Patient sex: M
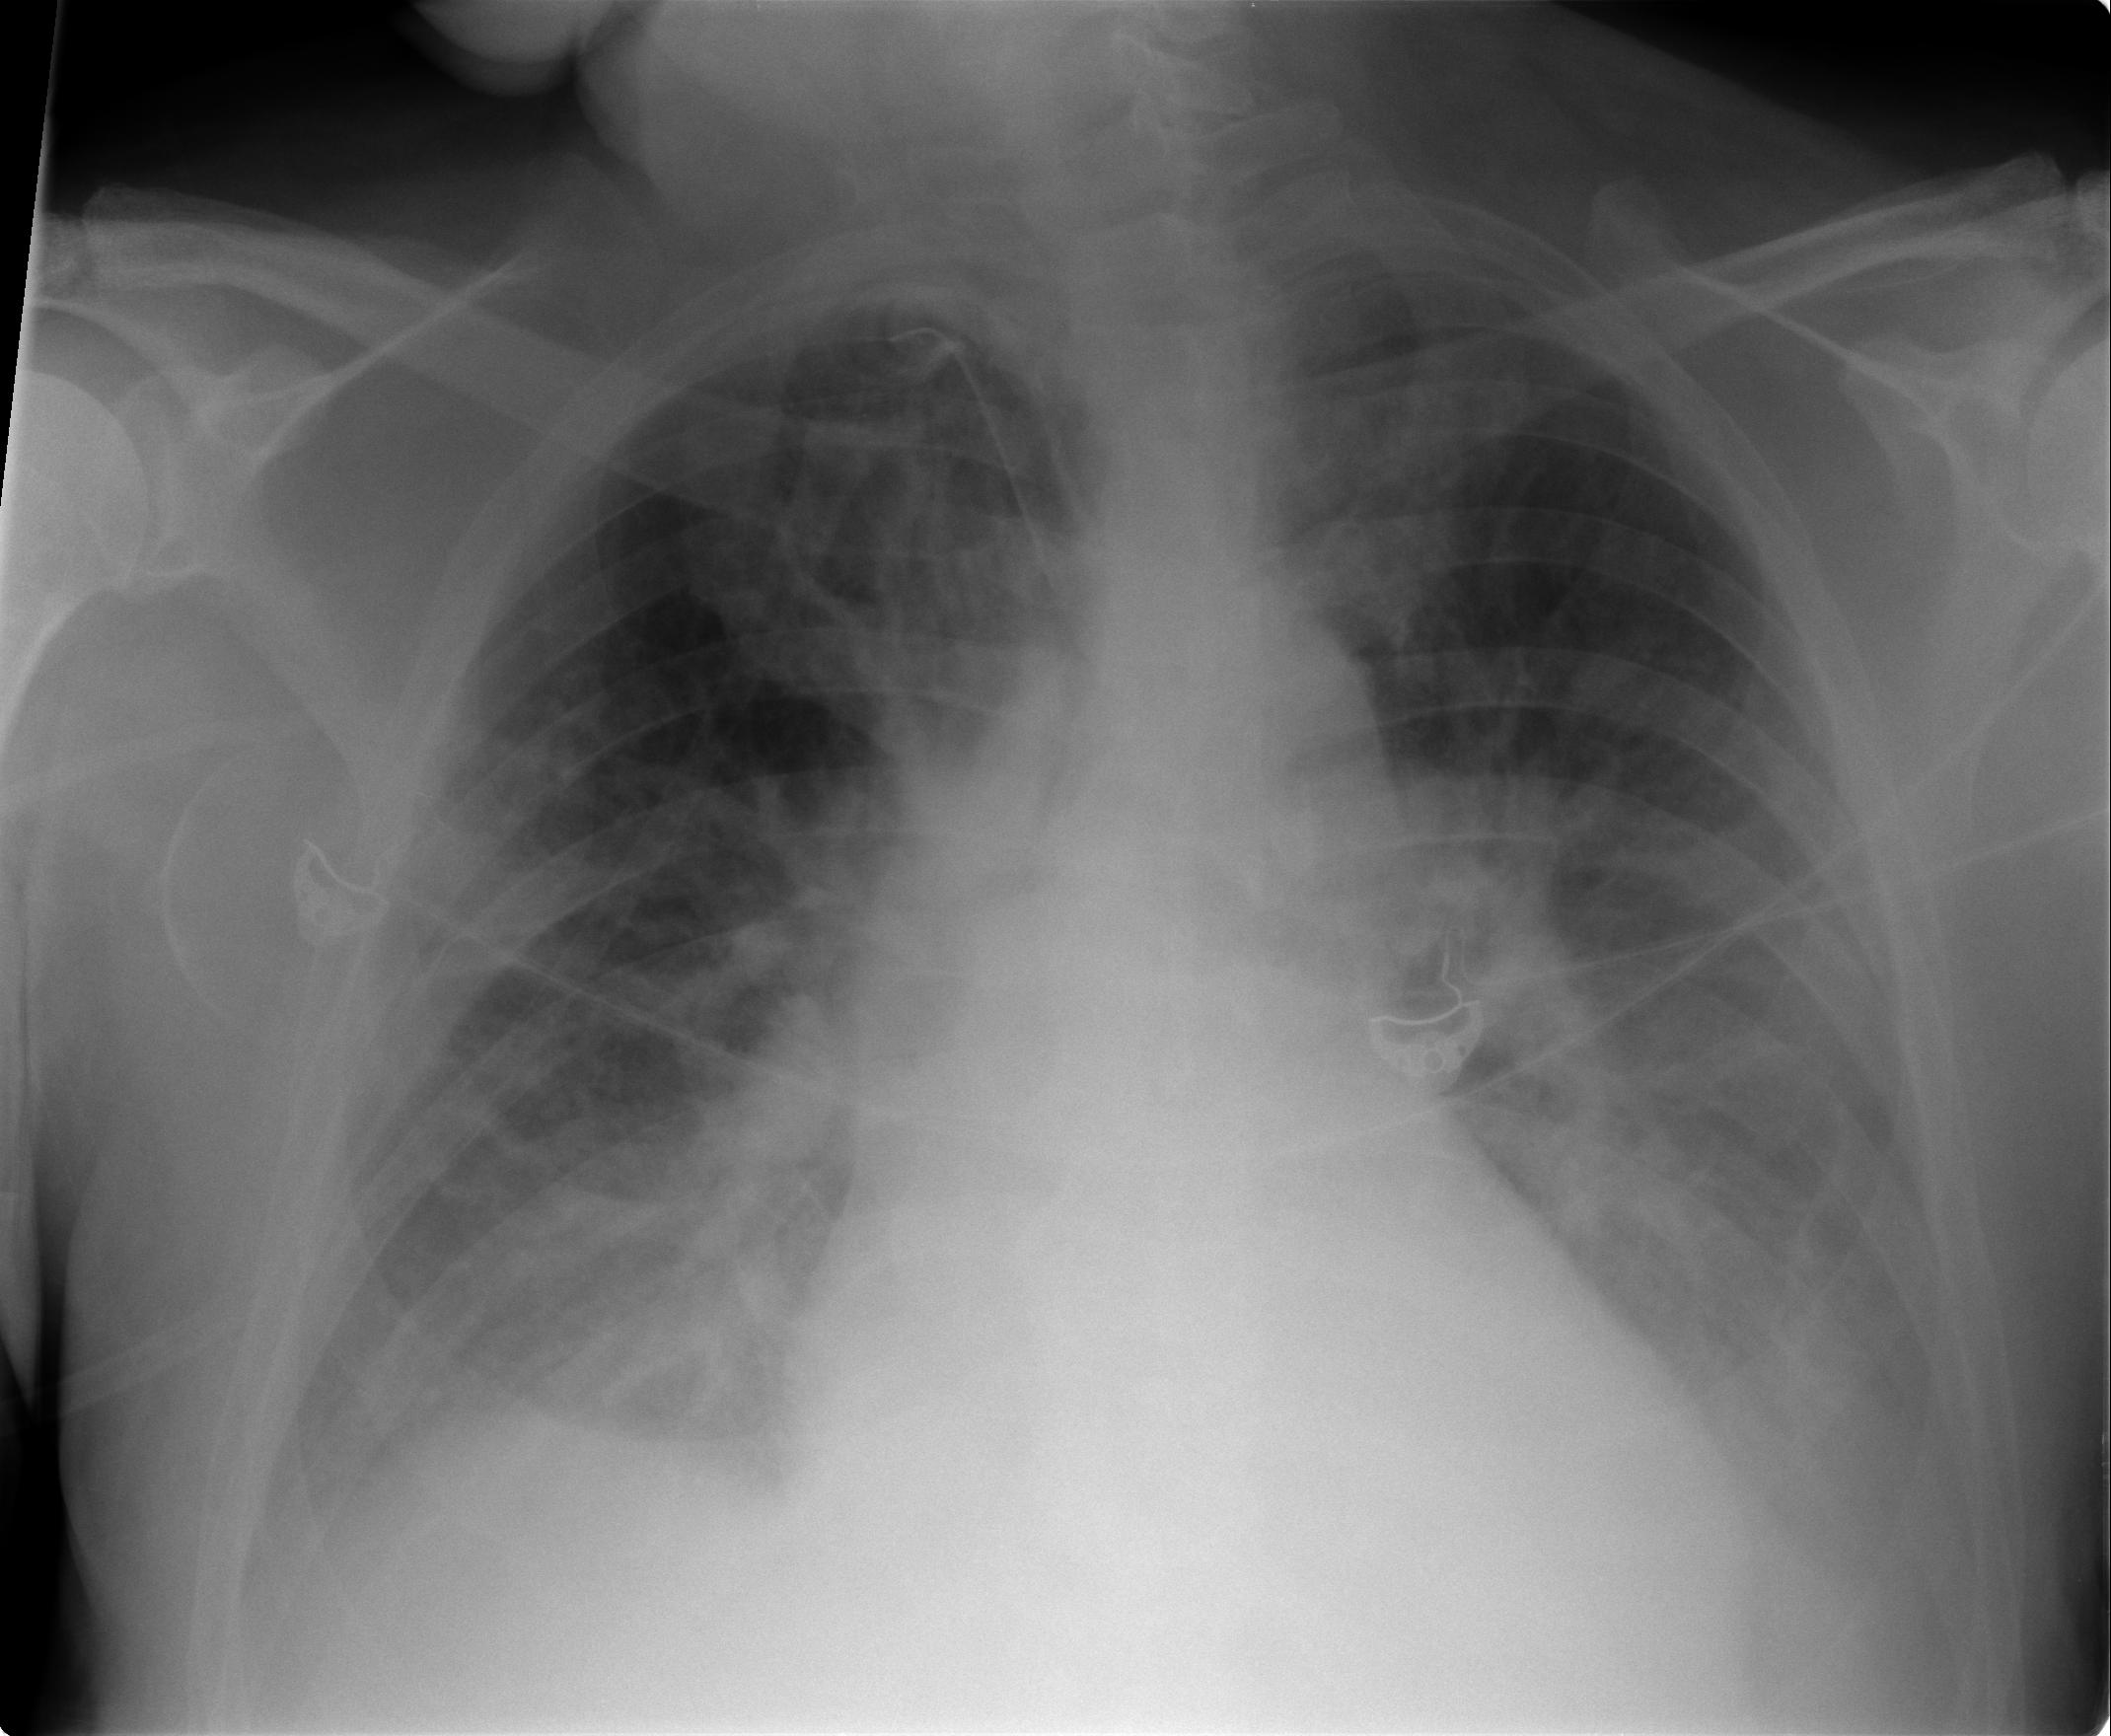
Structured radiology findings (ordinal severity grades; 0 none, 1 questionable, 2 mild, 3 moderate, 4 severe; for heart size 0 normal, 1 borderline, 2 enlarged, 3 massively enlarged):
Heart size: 1
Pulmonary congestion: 2
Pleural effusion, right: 2
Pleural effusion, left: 2
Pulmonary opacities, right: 2
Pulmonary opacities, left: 1
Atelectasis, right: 2
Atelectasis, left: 2